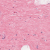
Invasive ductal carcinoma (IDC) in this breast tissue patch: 0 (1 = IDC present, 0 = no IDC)